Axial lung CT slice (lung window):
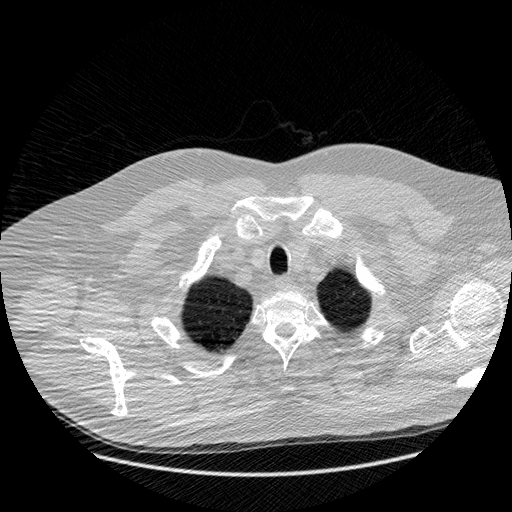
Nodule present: no